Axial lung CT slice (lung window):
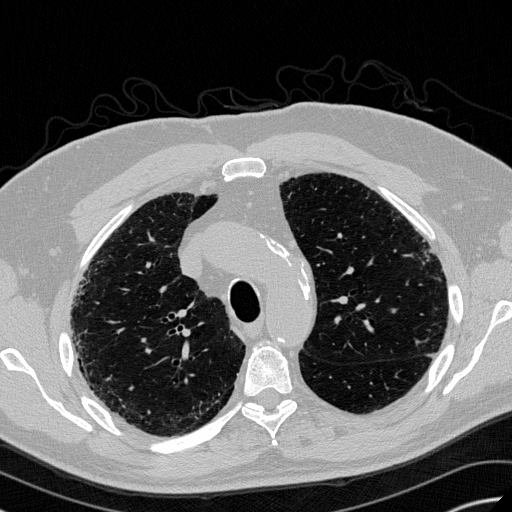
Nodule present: no